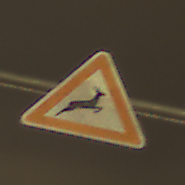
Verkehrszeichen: WildwechselLinks
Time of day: Night
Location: Outdoor (Urban)
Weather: Overcast
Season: NotSpecified
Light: Artificial